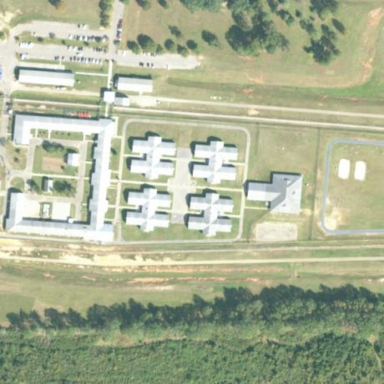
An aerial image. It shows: Prison.